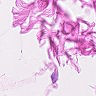
Metastatic tissue present: no